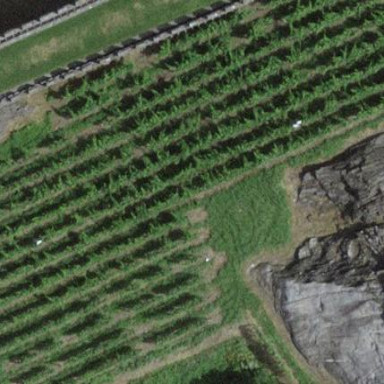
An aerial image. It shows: Vineyard where grapes are grown.